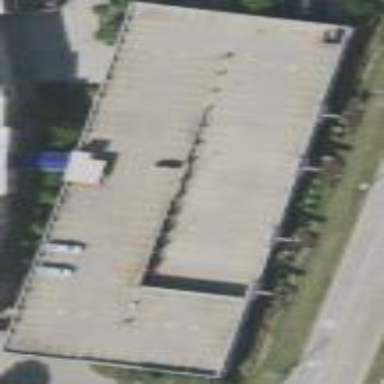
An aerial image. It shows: Multi-storey parking building with flat roof.